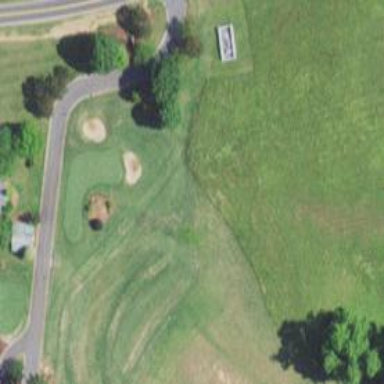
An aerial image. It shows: Golf tee on grassy land.